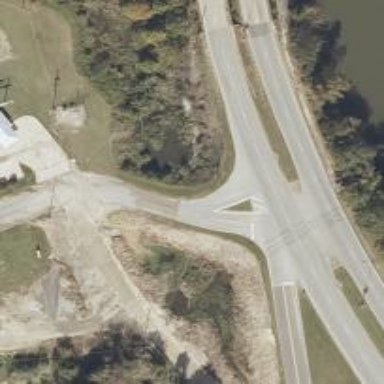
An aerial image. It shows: Asphalt trunk link road.